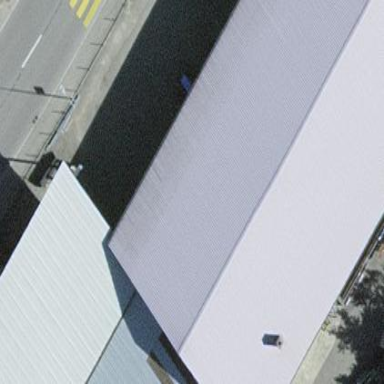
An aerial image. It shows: Commercial building.